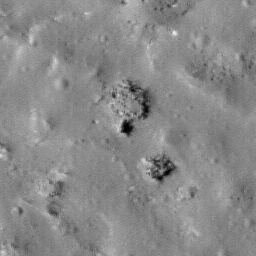
Pit: Lalande 3a
Host crater: Lalande
Host type: impact_melt
Lunar coordinates: latitude -4.532, longitude 351.489